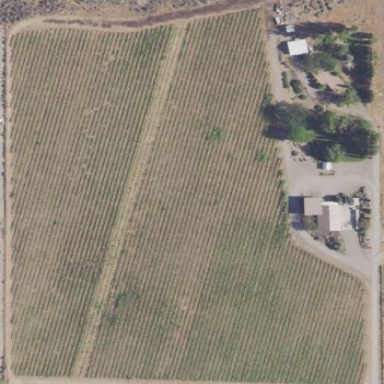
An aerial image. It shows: Vineyard where grapes are grown.